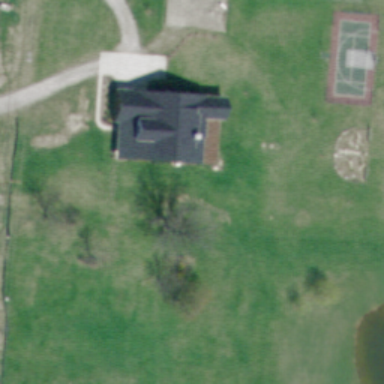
A house is surrounded by verdant lawn in the sparse residential area .